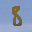
Label: 8